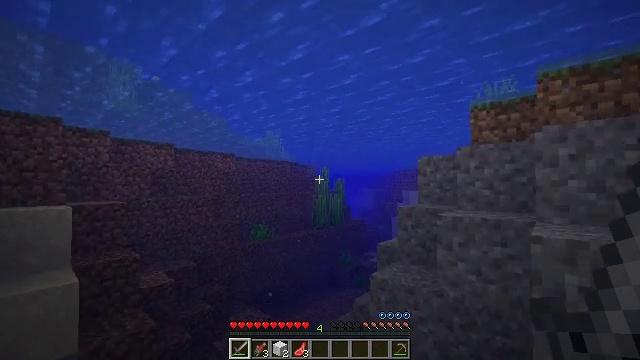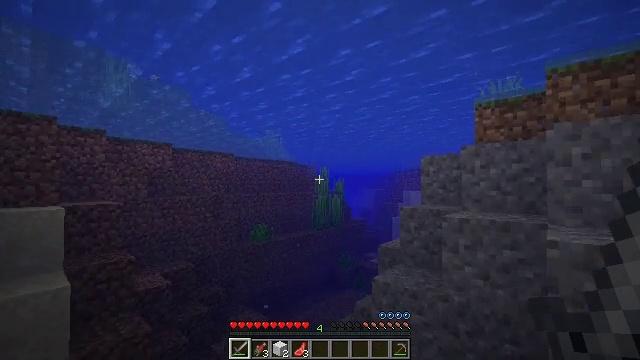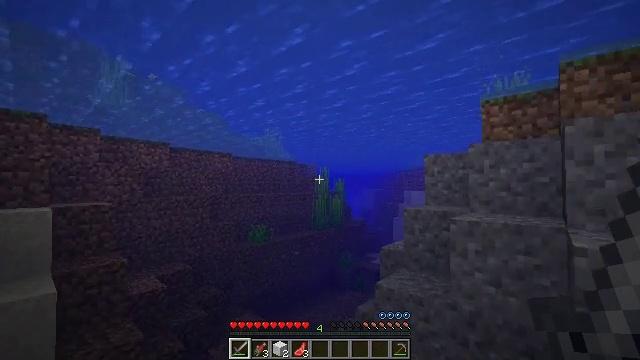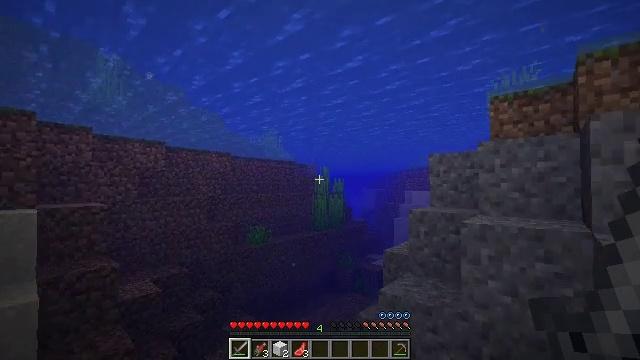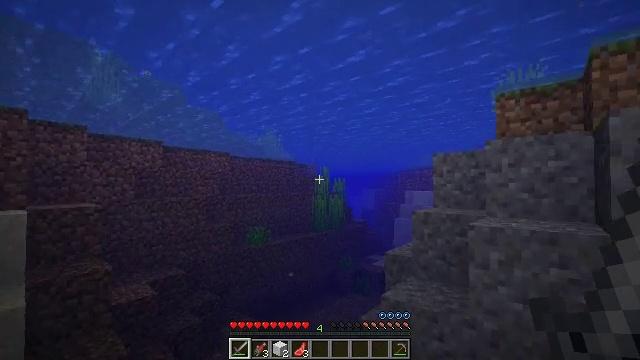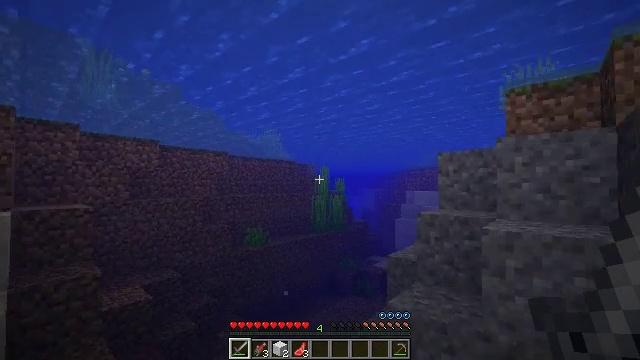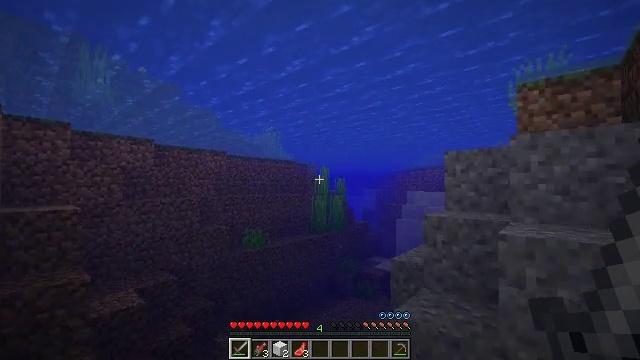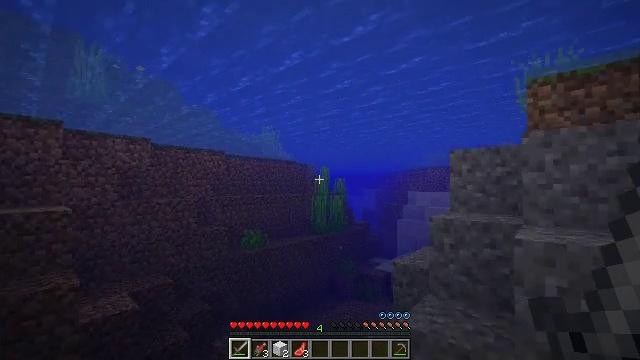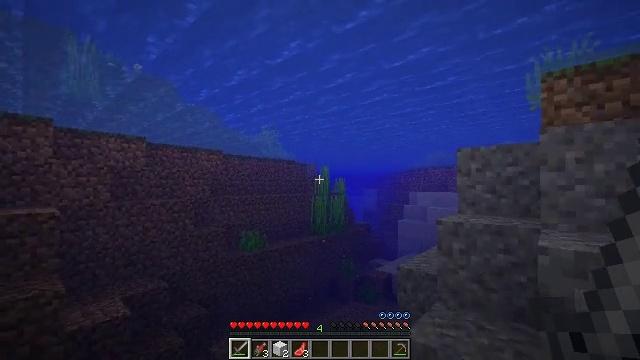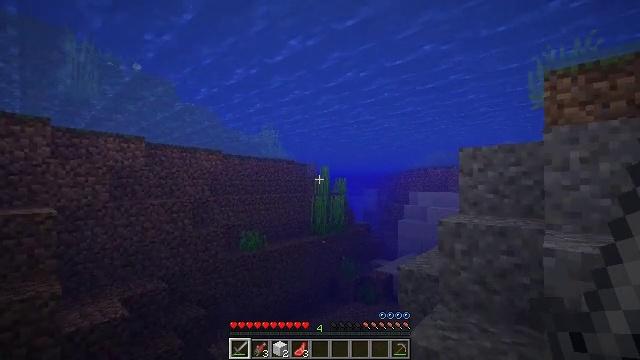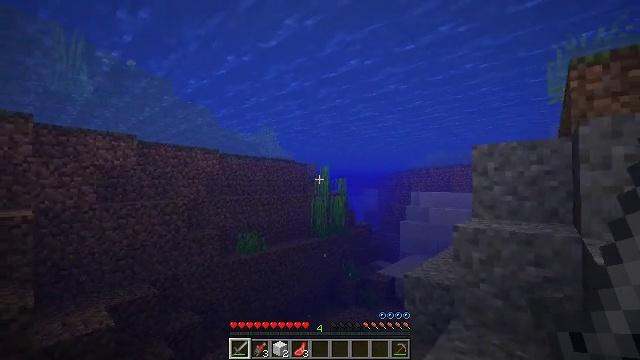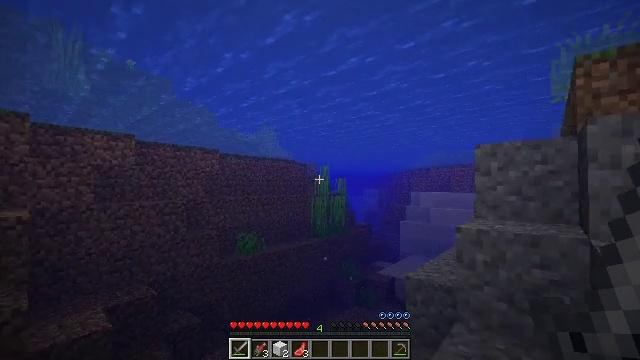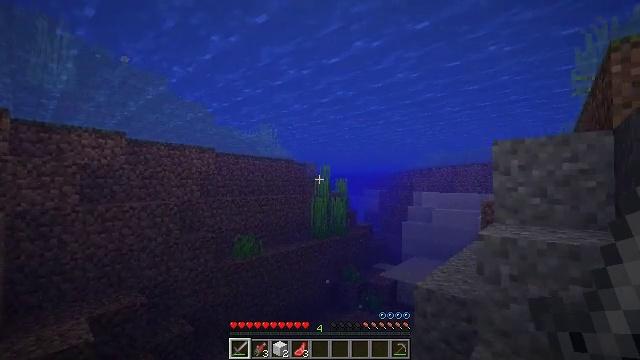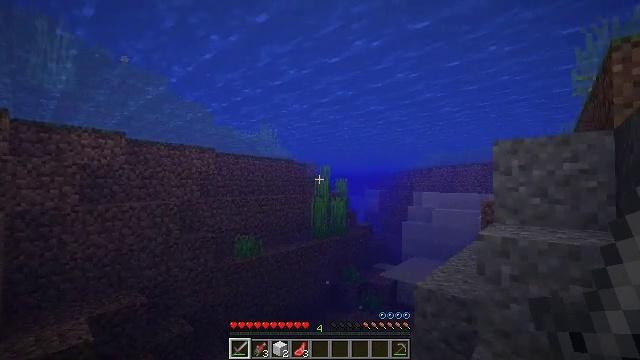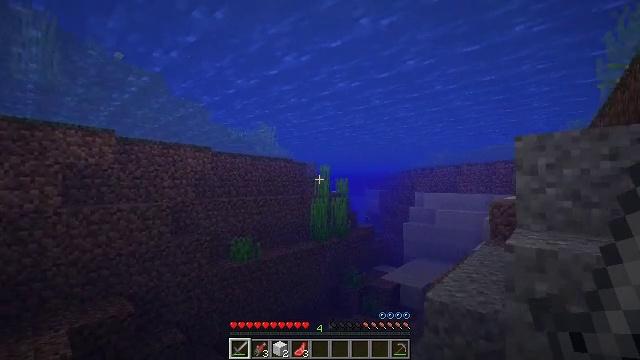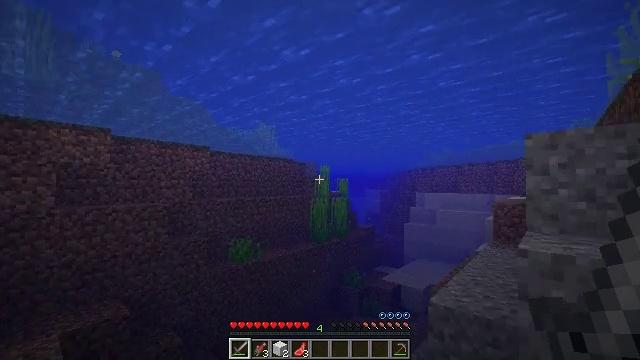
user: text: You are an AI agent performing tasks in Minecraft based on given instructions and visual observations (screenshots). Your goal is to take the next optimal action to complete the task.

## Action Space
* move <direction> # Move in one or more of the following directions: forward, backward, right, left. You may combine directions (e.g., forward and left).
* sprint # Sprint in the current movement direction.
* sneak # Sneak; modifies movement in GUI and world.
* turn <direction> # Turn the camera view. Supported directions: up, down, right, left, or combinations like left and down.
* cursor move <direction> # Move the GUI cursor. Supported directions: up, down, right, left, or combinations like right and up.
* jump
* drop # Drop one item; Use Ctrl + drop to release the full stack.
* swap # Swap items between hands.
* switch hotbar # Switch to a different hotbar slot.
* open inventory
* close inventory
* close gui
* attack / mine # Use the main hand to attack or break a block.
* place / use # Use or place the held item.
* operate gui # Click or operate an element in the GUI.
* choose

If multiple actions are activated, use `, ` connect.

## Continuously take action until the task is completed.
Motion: motion action
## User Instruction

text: Hunt fish.
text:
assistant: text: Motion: move forward
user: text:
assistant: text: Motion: move forward
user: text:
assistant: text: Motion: move forward
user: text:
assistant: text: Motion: move forward
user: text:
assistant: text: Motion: move forward
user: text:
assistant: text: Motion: move forward
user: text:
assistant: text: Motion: move forward
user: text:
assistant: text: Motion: move forward
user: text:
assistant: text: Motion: move forward
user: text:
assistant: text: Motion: move forward
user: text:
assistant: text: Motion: move forward
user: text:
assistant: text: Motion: move forward
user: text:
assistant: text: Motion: move forward
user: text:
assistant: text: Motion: move forward
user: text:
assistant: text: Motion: move forward
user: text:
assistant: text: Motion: move forward
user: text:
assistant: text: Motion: move forward
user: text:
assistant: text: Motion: move forward
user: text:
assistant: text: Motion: move forward
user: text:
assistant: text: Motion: move forward
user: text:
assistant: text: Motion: move forward
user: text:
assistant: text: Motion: move forward
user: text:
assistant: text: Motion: move forward, turn right
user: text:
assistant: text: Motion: move forward, turn right and down
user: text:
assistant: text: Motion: move forward, turn right and down
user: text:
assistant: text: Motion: move forward, turn right
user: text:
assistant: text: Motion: move forward, turn right
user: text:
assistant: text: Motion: move forward, turn right
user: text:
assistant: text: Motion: move forward, turn right
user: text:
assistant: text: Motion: move forward, turn right